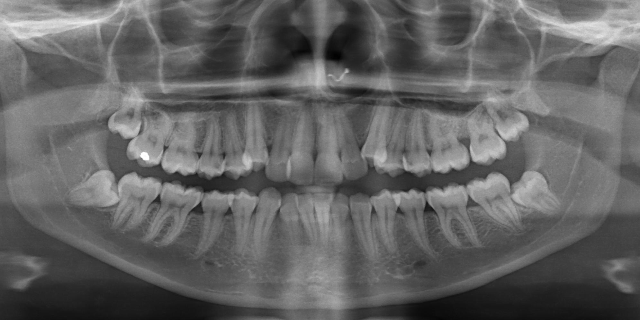
adult